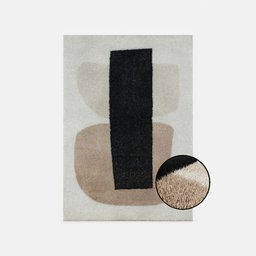
Label: decoration